Question: Google webfonts like Open Sans and Oswald are looking weird on my website. The characters with accents don't show up in the open sans font, but in another font-family. The strange thing is that the same text looks ok on the Google Webfont test page. Also the problem seems to be only on some browsers. The worst is on Opera.

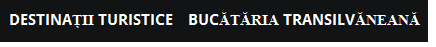
Answer: So i figured it out. It was the chmod of the containing folder. I have set it to 755 for the folder containing the image and it works now.